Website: apple
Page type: cart
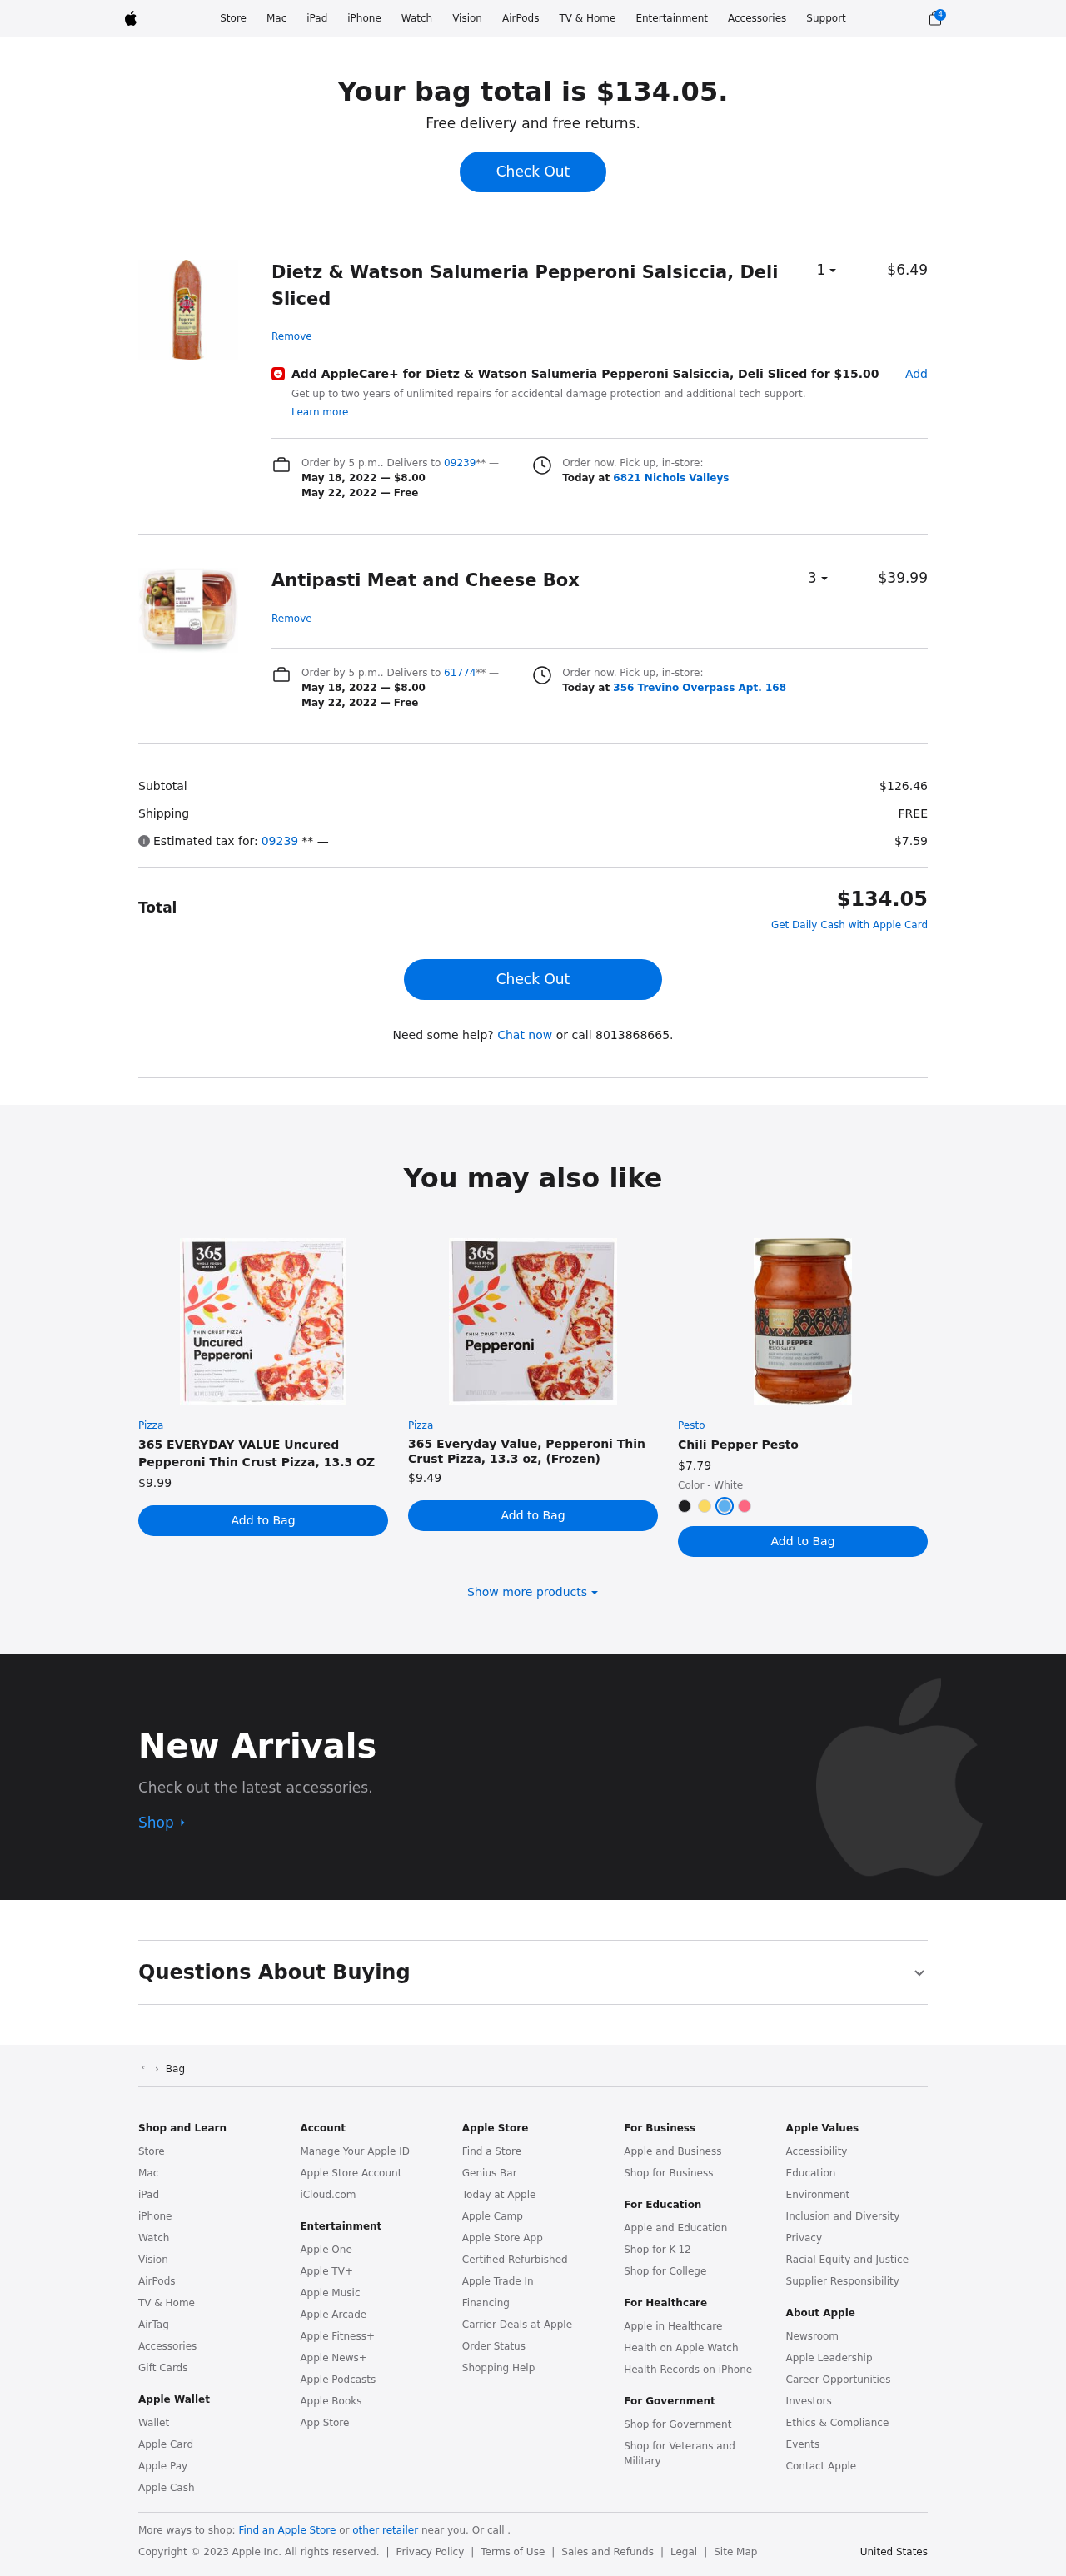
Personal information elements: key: PII_LOCATION1_STREET
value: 6821 Nichols Valleys
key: PII_LOCATION2_STREET
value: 356 Trevino Overpass Apt. 168
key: PII_PHONE
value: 8013868665
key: PII_POSTCODE
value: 09239
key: PII_POSTCODE2
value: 61774
Product elements: key: PRODUCT1_NAME
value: Dietz & Watson Salumeria Pepperoni Salsiccia, Deli Sliced
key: PRODUCT1_PRICE
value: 6.49
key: PRODUCT1_QUANTITY
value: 1
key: PRODUCT2_NAME
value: Antipasti Meat and Cheese Box
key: PRODUCT2_PRICE
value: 39.99
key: PRODUCT2_QUANTITY
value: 3
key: PRODUCT3_ITEM_CATEGORY
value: Pizza
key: PRODUCT3_NAME
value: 365 EVERYDAY VALUE Uncured Pepperoni Thin Crust Pizza, 13.3 OZ
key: PRODUCT3_PRICE
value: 9.99
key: PRODUCT4_ITEM_CATEGORY
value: Pizza
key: PRODUCT4_NAME
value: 365 Everyday Value, Pepperoni Thin Crust Pizza, 13.3 oz, (Frozen)
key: PRODUCT4_PRICE
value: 9.49
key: PRODUCT5_ITEM_CATEGORY
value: Pesto
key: PRODUCT5_NAME
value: Chili Pepper Pesto
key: PRODUCT5_PRICE
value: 7.79
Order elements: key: ORDER_NUM_ITEMS
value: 4
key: ORDER_TOTAL
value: $134.05
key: ORDER_SHIPPING_DATE
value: May 18, 2022
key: ORDER_SHIPPING_COST
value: $8.00
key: ORDER_DELIVERY_DATE
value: May 22, 2022
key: ORDER_SHIPPING_DATE2
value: May 18, 2022
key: ORDER_SHIPPING_COST2
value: $8.00
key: ORDER_DELIVERY_DATE2
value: May 22, 2022
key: ORDER_SUBTOTAL
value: $126.46
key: ORDER_SHIPPING_COST_SUMMARY
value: FREE
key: ORDER_TAX
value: $7.59
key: ORDER_TOTAL2
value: $134.05
Other elements: key: APPLECARE_PRICE
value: $15.00